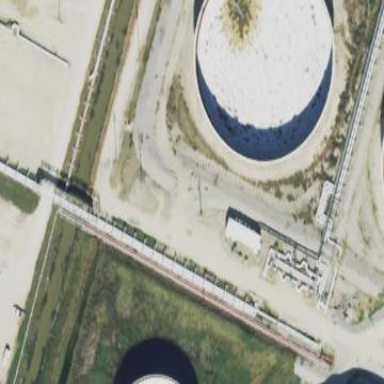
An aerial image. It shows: Building with storage tank.